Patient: sex F, age 44
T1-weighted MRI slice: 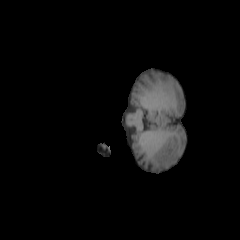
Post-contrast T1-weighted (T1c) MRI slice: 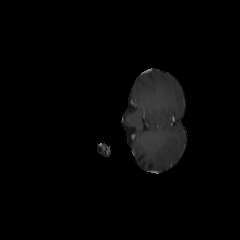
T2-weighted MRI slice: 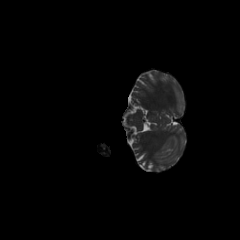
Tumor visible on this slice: no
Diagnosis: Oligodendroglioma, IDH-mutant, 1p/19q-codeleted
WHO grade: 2